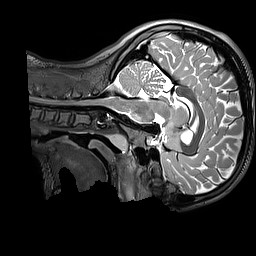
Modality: T2w
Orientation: sagittal
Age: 11
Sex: female
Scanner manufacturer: siemens
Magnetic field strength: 3 T
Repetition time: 3.2 s
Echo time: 0.408 s